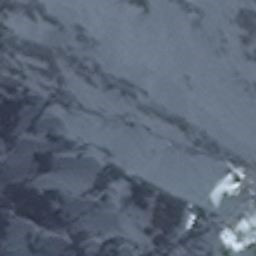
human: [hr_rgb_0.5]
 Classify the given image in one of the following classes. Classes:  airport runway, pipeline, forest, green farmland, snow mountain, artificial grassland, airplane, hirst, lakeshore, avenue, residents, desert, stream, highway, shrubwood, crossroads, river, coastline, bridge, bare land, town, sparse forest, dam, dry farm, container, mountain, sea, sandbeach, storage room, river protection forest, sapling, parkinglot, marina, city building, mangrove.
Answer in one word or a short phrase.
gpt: snow mountain